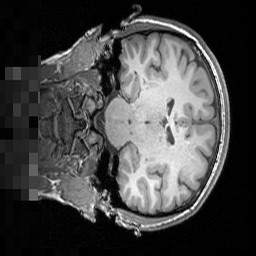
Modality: T1w
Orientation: coronal
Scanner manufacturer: siemens
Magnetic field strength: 3 T
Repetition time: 1.5 s
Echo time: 0.00291 s